Aerial crown-view tile of a tropical tree (Barro Colorado Island, Panama), acquired 20250217:
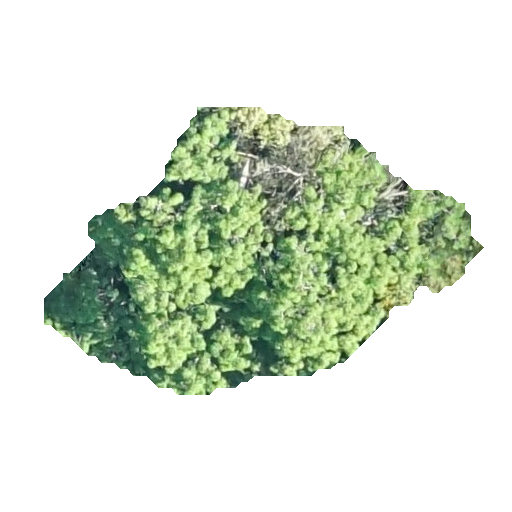
Species: Ceiba pentandra
GBIF accepted scientific name: Ceiba pentandra
Crown area: 114.802 m²